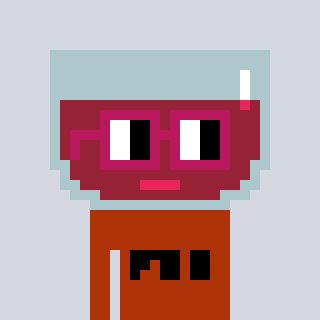
a pixel art character with square dark red glasses, a wine-shaped head and a hotbrown-colored body on a cool background